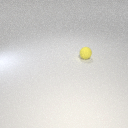
small yellow rubber sphere